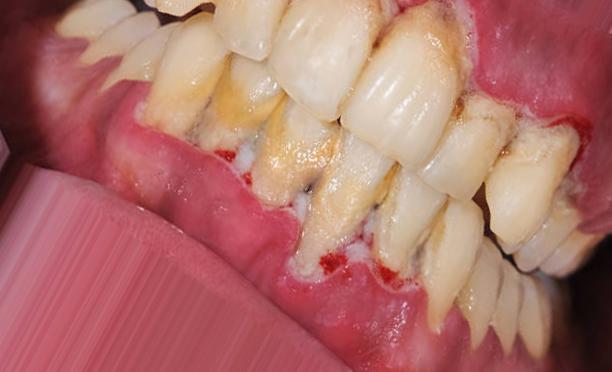
Condition: Tooth Discoloration